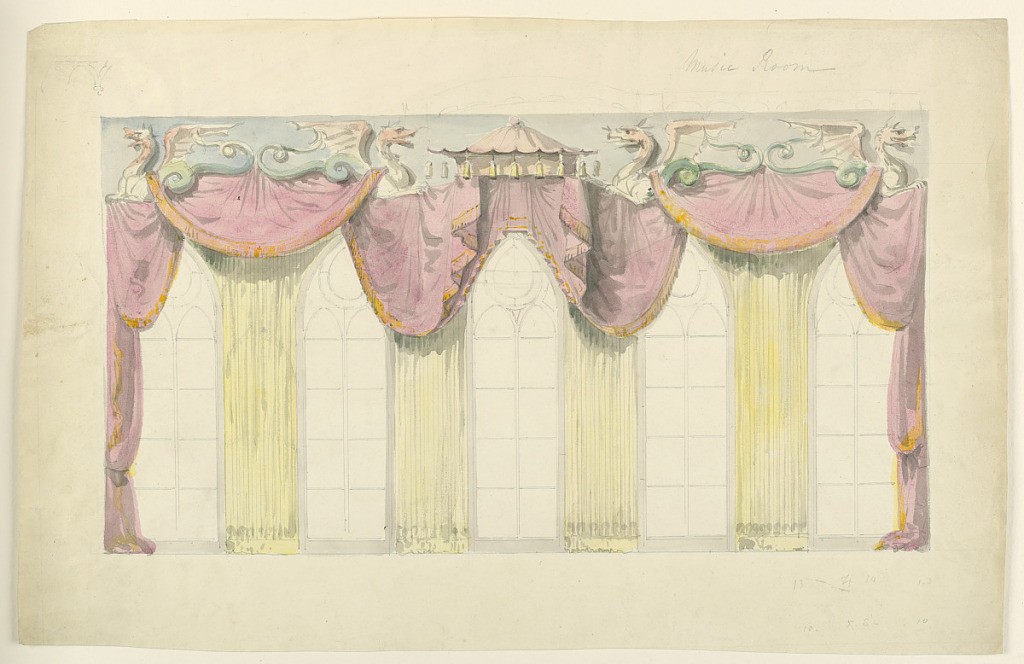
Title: Design for Curtains on the East Wall of the Music Room, Royal Pavilion, Brighton
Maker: Frederick Crace, English, 1779–1859
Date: ca. 1817
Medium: Brush and watercolor, graphite on white wove paper
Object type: Drawing
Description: Elevation of the east wall, showing a design for the decoration of the five windows which comprise this wall. Festooned drapery is upheld by a cornice made up mainly of winged dragons. Fluted curtains are hung in front of the piers between the windows.

Original album associated with this collection still exists.  See 1948-40-1 accessory.